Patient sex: M
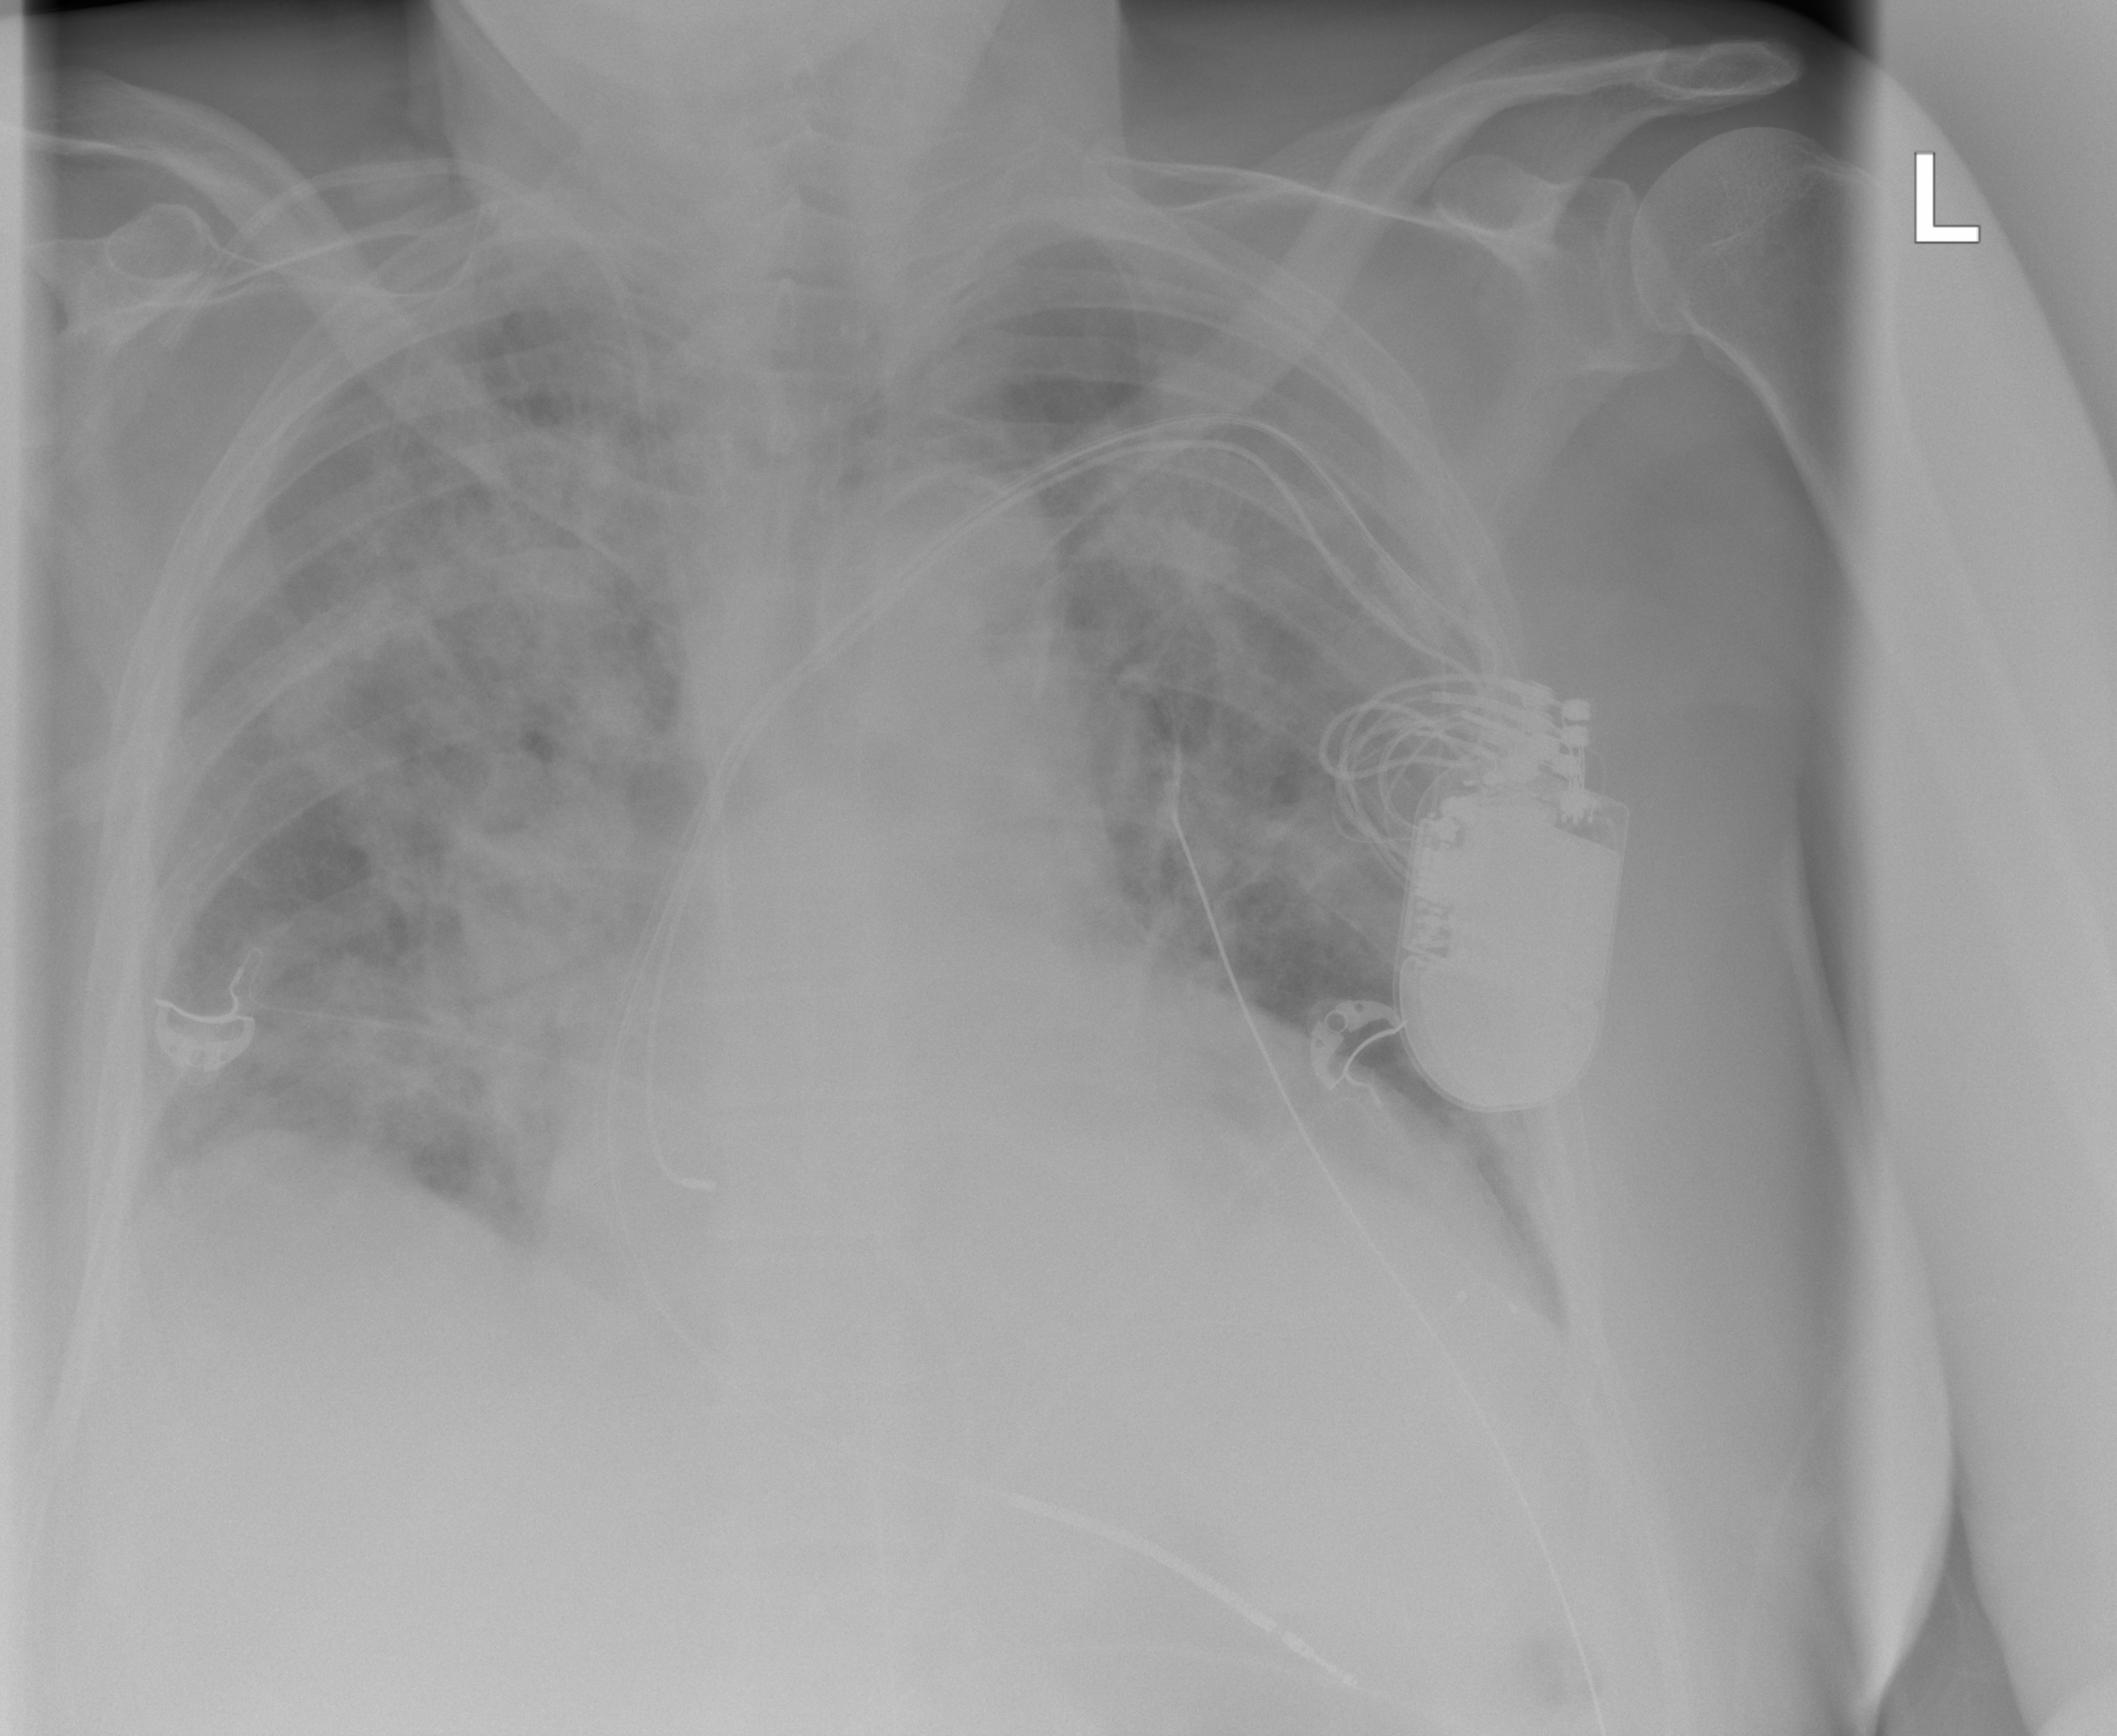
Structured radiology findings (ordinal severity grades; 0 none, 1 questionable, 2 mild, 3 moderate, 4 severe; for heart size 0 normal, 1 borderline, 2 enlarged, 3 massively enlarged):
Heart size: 2
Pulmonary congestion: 2
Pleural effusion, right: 0
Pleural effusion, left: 0
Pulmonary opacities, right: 3
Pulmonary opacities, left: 3
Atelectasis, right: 2
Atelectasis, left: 1